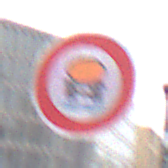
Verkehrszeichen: VerbotFahrzeugeWassergefaehrdenderLadung
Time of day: MorningAfternoon
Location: Outdoor (Urban)
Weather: Overcast
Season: NotSpecified
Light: Natural